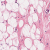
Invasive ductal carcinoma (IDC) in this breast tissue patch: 0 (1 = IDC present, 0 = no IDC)